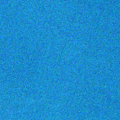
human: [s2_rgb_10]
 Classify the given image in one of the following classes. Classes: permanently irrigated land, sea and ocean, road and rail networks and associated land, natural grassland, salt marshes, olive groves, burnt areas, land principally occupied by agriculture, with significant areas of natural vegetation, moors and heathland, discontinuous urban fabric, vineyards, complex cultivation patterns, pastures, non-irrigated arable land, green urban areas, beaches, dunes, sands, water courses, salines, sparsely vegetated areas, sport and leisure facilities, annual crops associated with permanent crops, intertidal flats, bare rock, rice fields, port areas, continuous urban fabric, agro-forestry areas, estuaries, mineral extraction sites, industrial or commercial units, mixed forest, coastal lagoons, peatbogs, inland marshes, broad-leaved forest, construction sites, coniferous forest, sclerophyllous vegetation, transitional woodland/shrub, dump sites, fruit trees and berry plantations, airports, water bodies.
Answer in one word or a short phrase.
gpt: sea and ocean